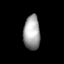
Tissue: lung
Cell type: Fibroblasts
Senescence score: 0.5774
Nuclear area (px): 558
Mean DAPI intensity: 161.457